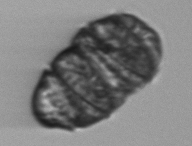
Label: Margalefidinium